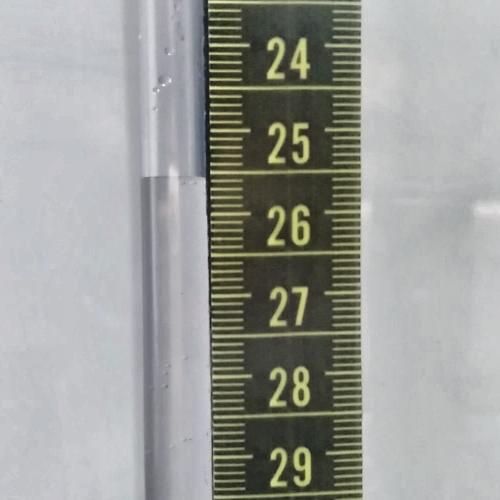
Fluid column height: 25.6 cm